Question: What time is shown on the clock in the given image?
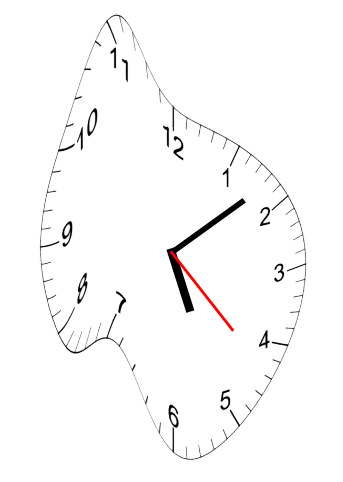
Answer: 05:08:22